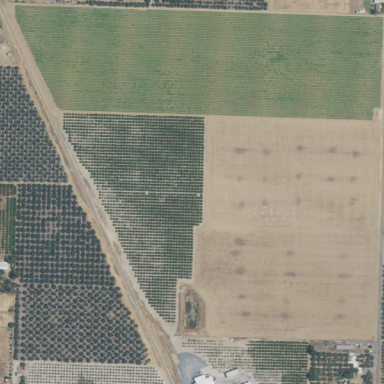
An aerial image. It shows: Orchard.